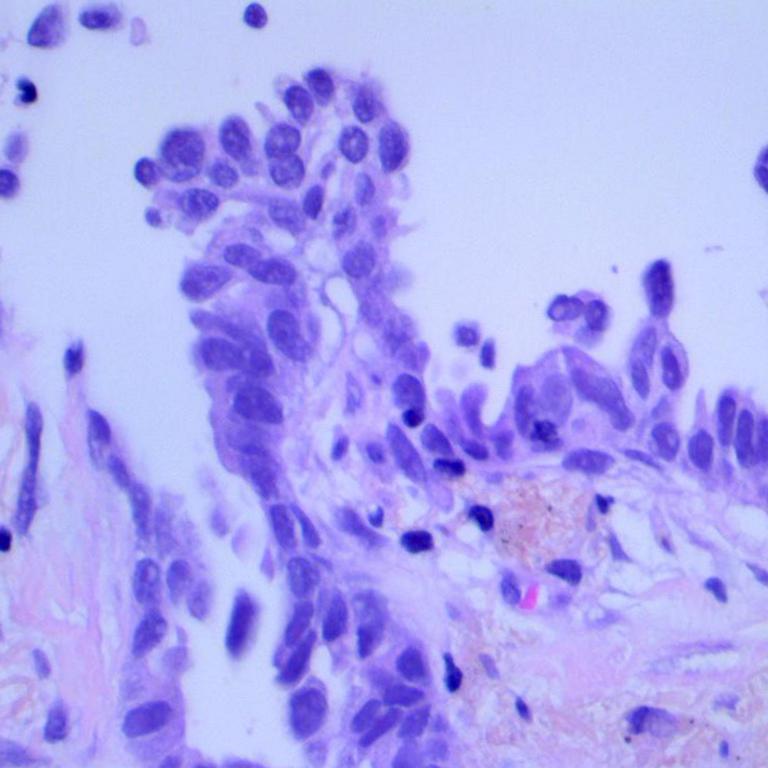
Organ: lung
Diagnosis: adenocarcinomas